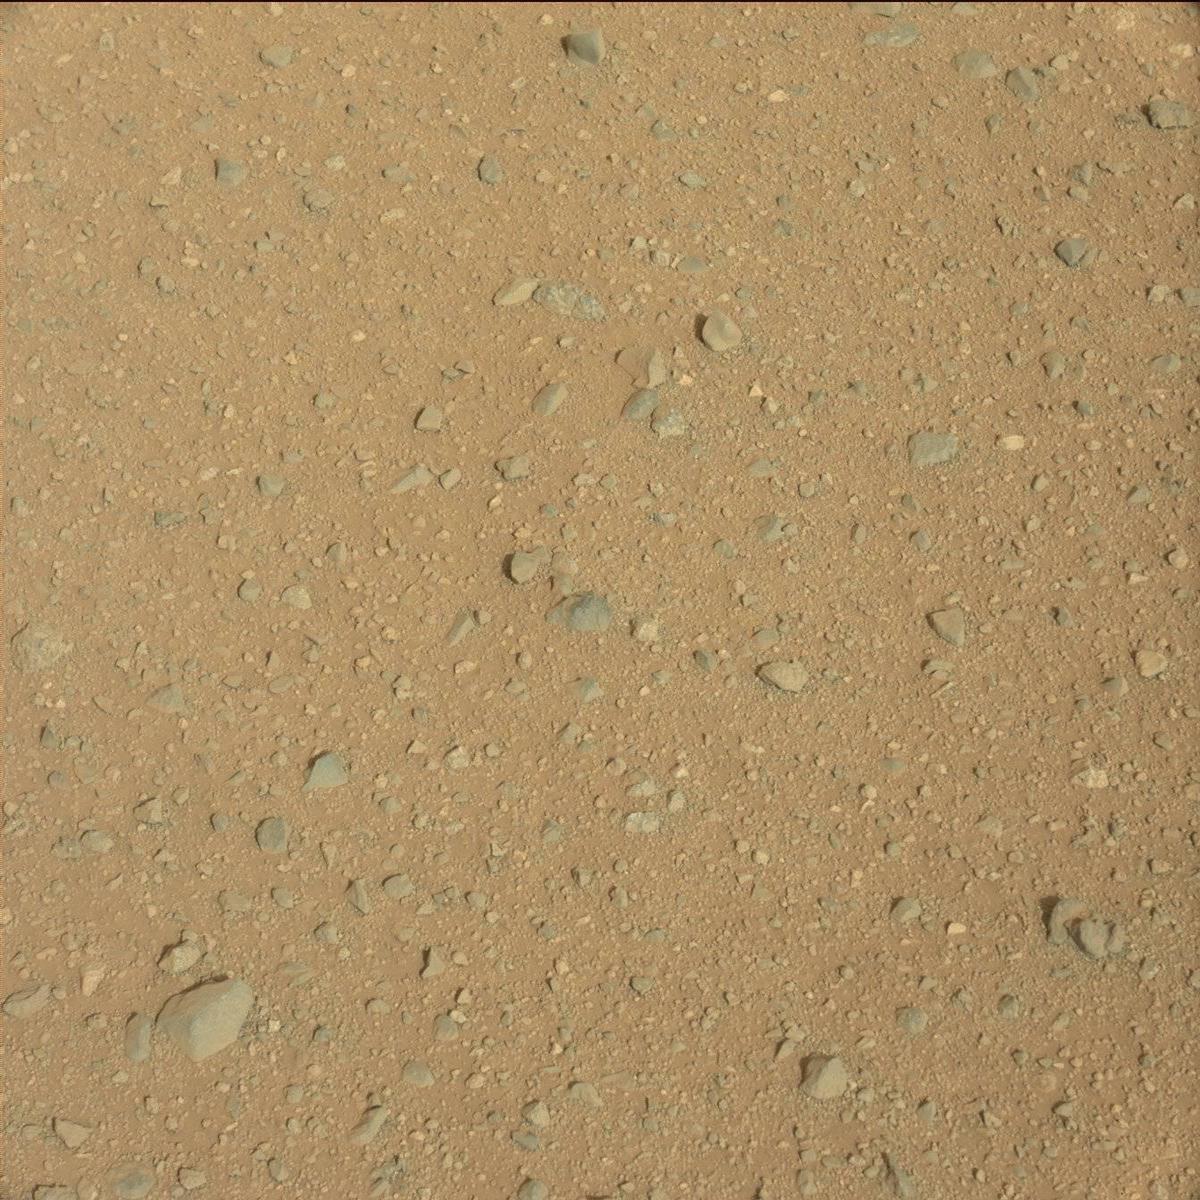
Terrain classes present: Bedrock, Rock, Sand / Soil